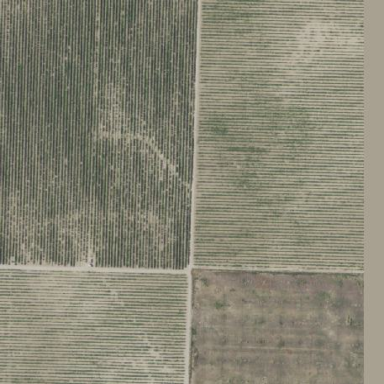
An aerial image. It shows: Vineyard where grapes are grown.